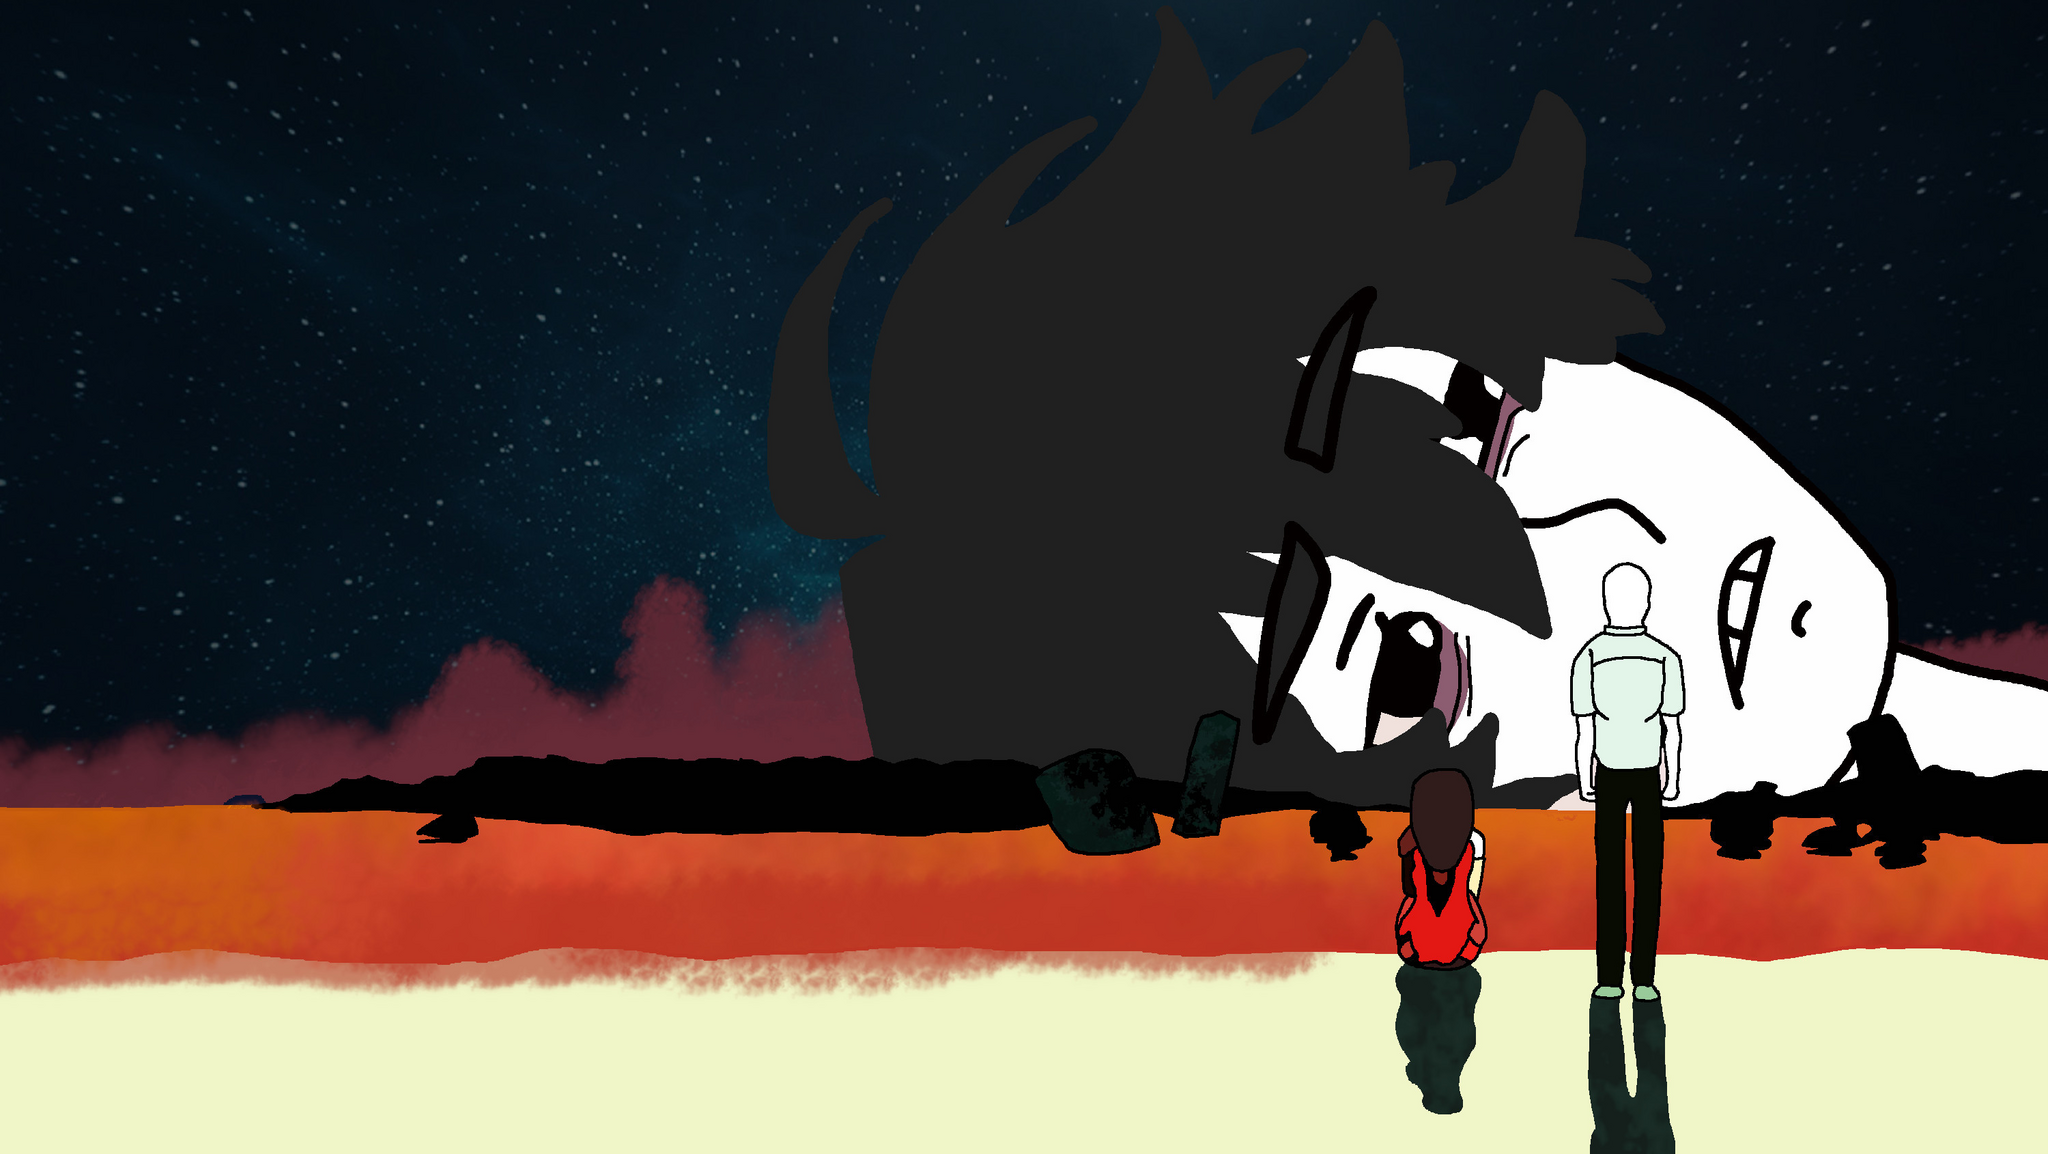
Label: 5_Wojak_with_Background